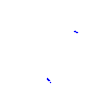
Particle: proton